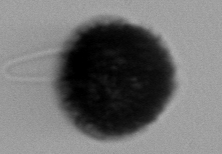
Label: Gonyaulax